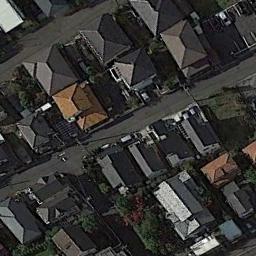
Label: dense_residential